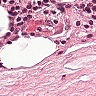
Metastatic tissue present: no